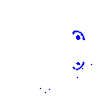
Particle: pion